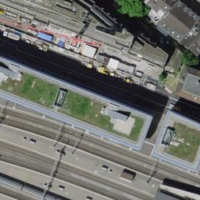
EUNIS habitat code: 57
Species observed at this site:
Passer domesticus
Bromus tectorum
Grus grus